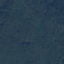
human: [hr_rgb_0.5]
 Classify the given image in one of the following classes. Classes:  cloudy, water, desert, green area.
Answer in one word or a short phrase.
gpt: green area